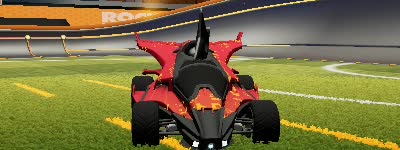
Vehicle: aftershock